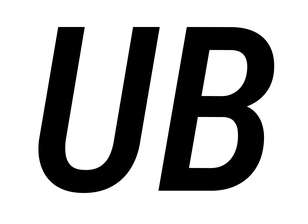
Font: Roboto-Italic_Condensed_Medium_Italic